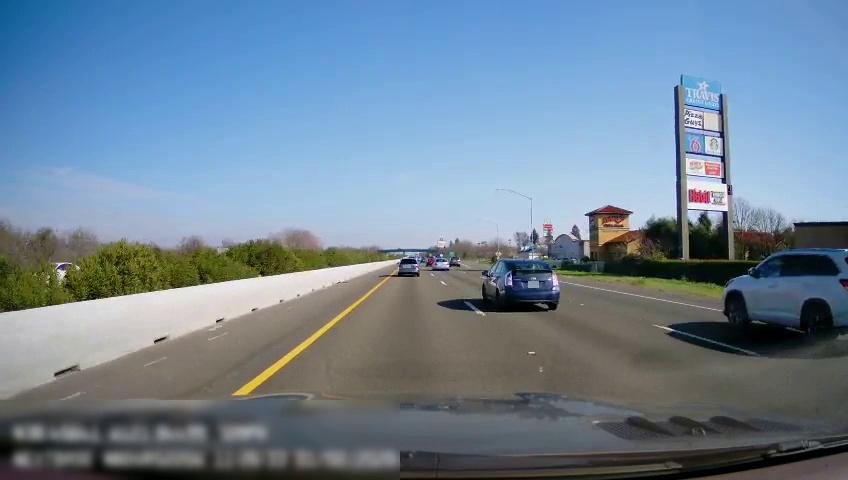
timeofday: Day
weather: Sunny
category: Drivable Space
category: Vehicles | SUV
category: Vehicles | SUV
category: Vehicles | SUV
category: Vehicles | Car
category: Vehicles | Car
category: Vehicles | Car
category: Vehicles | SUV
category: Lanes | Current Lane
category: Lanes | Current Lane
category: Lanes | Alternate Lane
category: Lanes | Alternate Lane